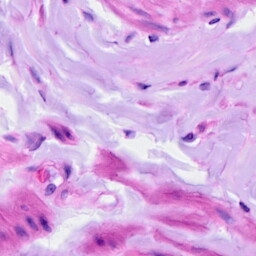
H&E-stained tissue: Ovarian